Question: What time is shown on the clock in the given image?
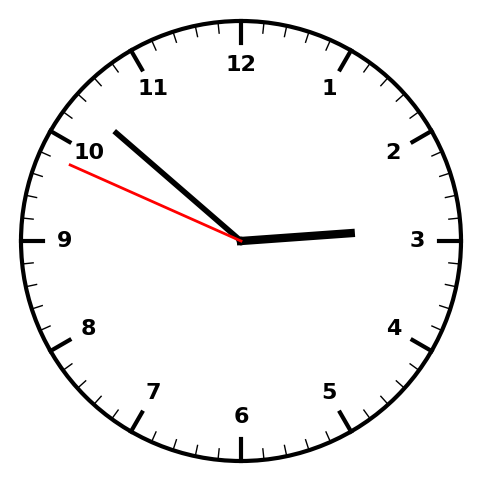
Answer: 02:51:49